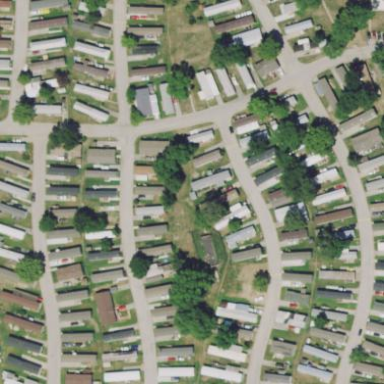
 which is popular among apartment tourists."